Question: I have to change the colors of a pie chart in VBA. I 'managed' to change the font color, which is not what I wanted, this way:
'''
ActiveChart.Legend.LegendEntries(1).Border.ColorIndex = 6
'''
I want to change the color of the actual piece of pie.
I also have to set specific colors, which are part of the standard palette. The 6 above gives me a flashy yellow but I want the colors highlighted here

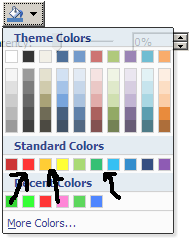
Answer: When faced with problems like this, I usually record a macro and examine what Excel does. I'd try this:
'''
ActiveChart.SeriesCollection(1).Points(1).Interior.ColorIndex = 6
'''
For colors, check out the 'RGB(red,green,blue)' function.